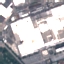
Label: Industrial